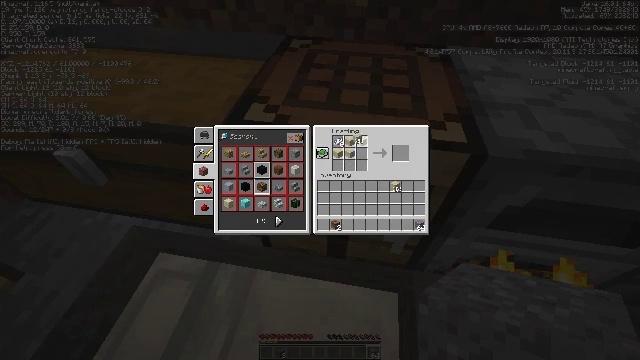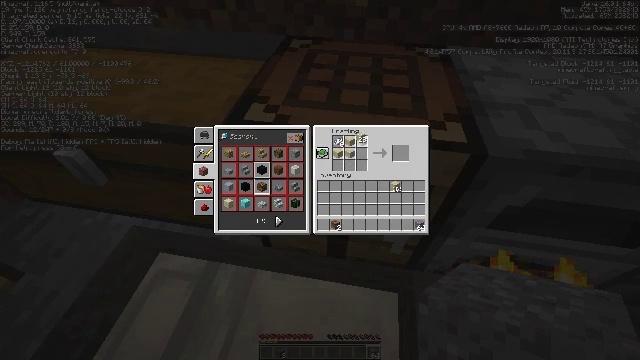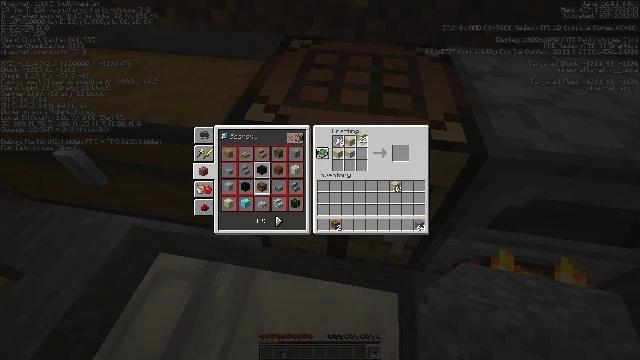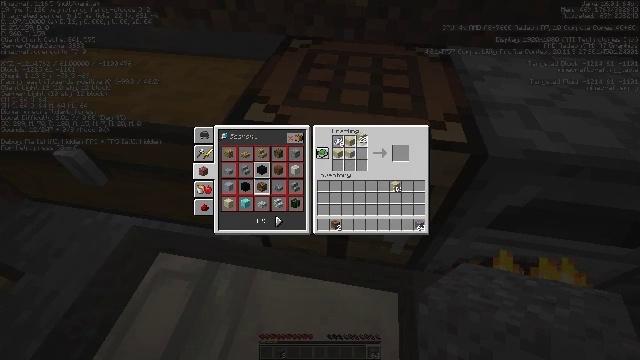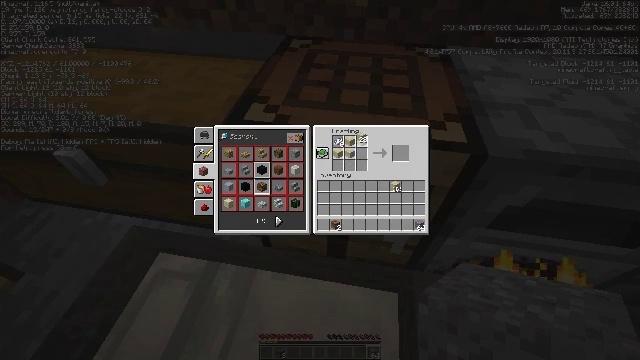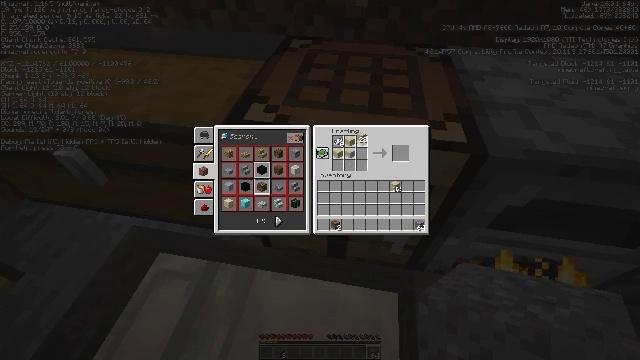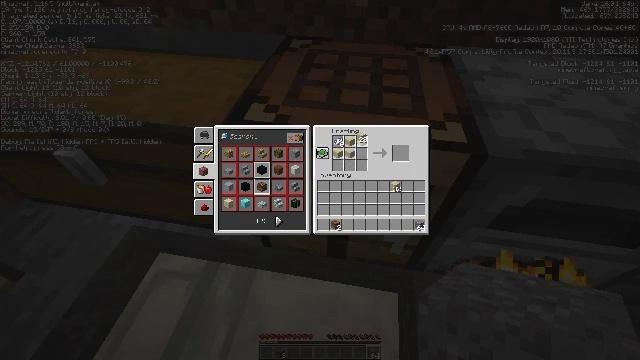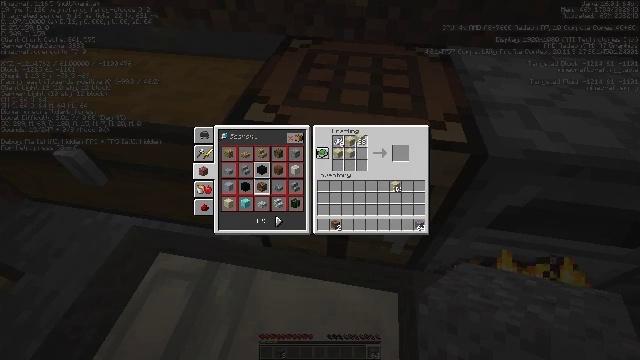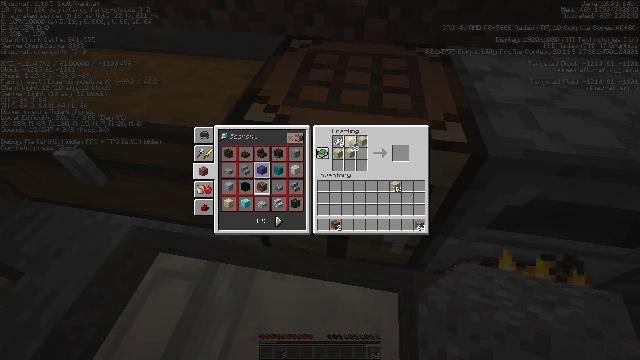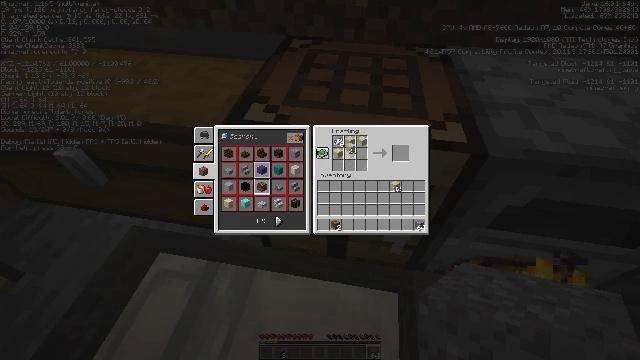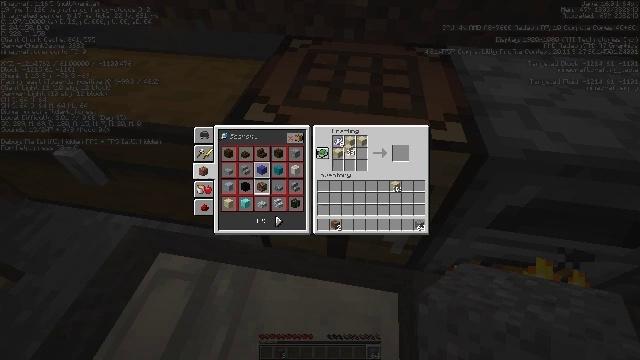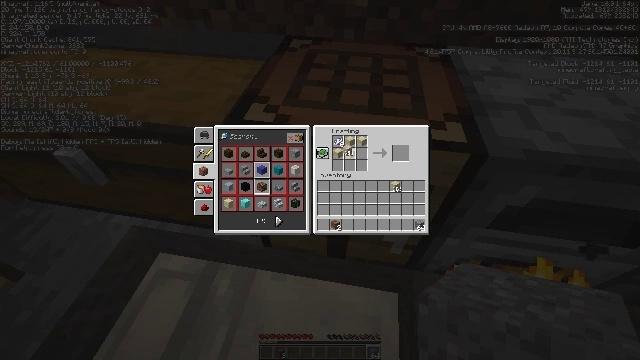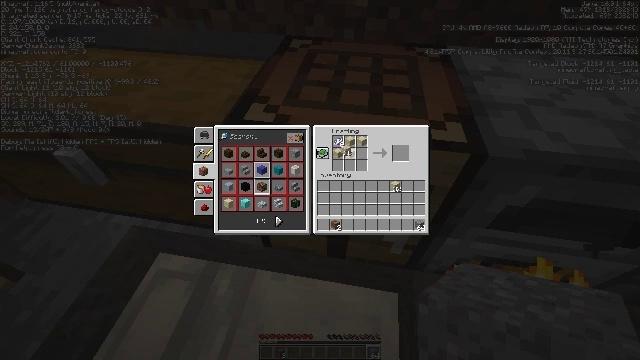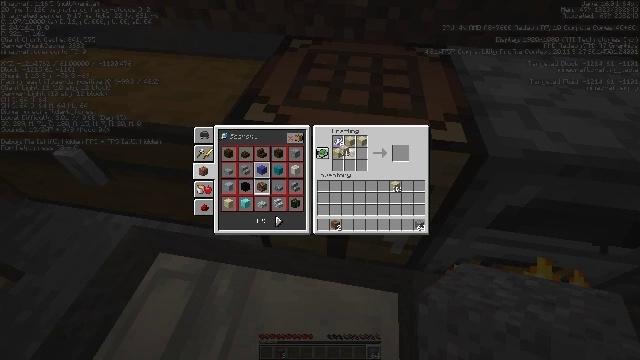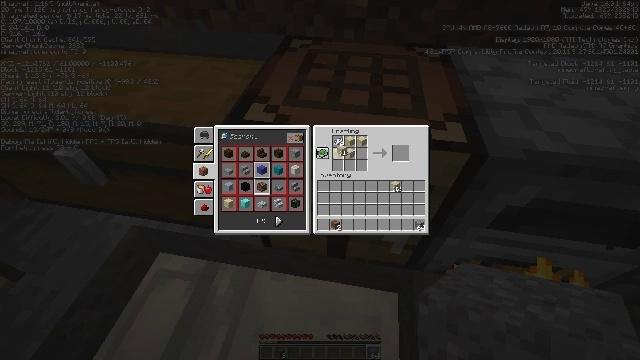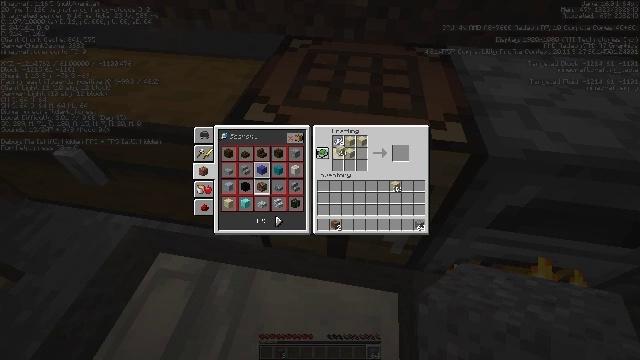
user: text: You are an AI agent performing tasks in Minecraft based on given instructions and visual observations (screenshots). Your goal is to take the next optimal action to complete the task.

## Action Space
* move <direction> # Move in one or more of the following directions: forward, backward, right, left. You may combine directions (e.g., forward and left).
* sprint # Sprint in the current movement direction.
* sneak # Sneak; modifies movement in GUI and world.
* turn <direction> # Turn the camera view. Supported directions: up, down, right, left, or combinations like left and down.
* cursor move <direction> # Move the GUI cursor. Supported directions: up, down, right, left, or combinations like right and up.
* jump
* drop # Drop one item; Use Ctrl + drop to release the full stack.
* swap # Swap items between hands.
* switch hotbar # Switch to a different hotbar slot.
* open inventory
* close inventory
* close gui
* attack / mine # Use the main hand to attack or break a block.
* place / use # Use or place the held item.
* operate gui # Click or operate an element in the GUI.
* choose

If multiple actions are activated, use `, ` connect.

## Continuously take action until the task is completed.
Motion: motion action
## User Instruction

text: Craft white concrete powder with the right recipe in the crafting table.
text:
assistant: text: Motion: use / place
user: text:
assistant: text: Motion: use / place
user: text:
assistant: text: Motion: use / place
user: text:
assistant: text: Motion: use / place
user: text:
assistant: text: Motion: use / place
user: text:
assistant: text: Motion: use / place
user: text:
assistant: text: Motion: no_op
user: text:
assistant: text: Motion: turn left and down
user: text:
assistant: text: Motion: no_op
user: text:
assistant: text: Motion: no_op
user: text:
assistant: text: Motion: no_op
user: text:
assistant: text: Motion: no_op
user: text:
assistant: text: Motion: no_op
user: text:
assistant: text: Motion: no_op
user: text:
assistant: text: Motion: no_op
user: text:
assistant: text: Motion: no_op
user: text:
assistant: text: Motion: no_op
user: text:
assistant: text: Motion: no_op
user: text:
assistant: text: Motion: use / place
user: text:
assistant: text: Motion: use / place
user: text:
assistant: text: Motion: use / place
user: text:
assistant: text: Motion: use / place
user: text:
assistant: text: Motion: use / place
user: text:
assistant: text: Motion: use / place
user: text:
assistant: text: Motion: use / place
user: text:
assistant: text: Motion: use / place
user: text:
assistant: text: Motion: turn up, use / place
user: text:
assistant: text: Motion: turn up, use / place
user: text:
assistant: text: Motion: use / place
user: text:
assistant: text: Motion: use / place